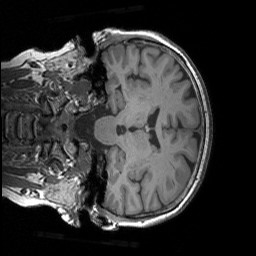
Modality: T1w
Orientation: coronal
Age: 72
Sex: female
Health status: healthy
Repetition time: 1.9 s
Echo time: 0.00252 s